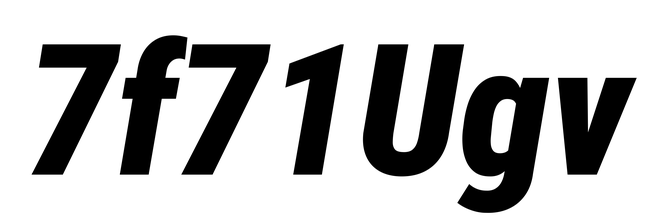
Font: Roboto-Italic_Condensed_Black_Italic